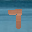
Label: 7